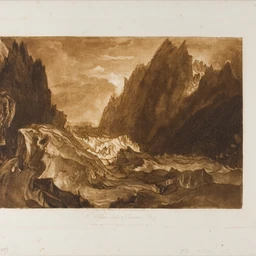
Title: Mer de Glace, plate 50 from Liber Studiorum
Artist: Joseph Mallord William Turner
Caption: mer de glace, plate 50 from liber studiorum, etching, paper (fiber product), print, prints and drawing, joseph mallord william turner, a work made of etching and engraving in brown on ivory laid paper, prints and drawings, art institute of chicago